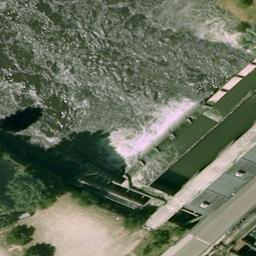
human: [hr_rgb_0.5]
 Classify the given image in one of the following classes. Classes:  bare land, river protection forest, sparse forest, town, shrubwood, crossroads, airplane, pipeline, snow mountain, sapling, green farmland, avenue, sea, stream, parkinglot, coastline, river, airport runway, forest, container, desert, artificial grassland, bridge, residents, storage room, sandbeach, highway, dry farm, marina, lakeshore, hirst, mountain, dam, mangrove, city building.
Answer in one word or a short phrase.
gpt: dam